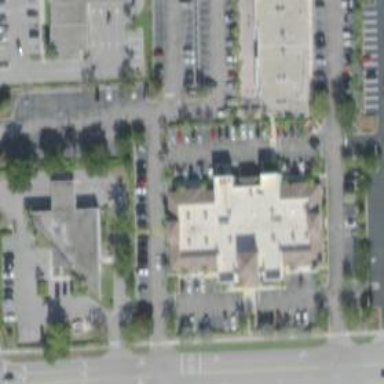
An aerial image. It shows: Parking space.